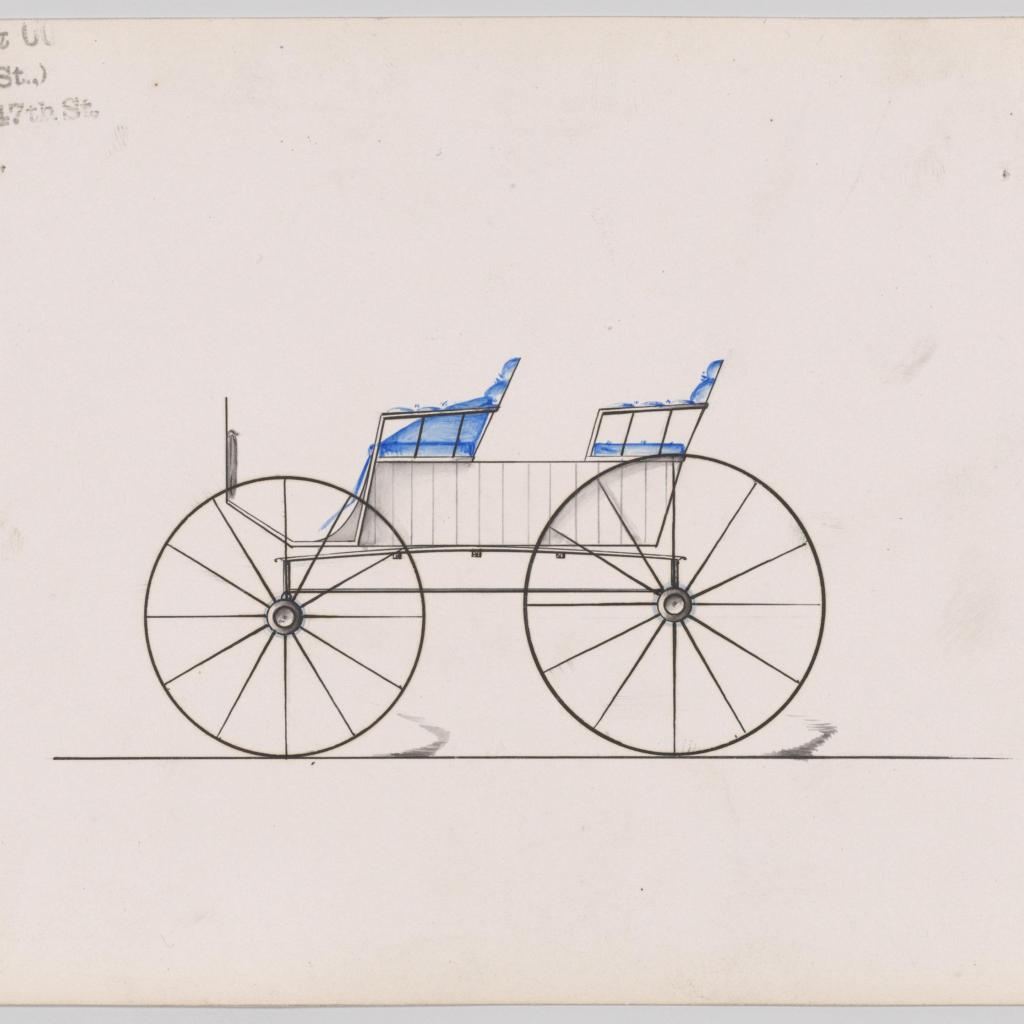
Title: Design for 4 seat Phaeton, no top, no. 3253a
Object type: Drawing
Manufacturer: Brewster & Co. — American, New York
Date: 1876
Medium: Pen and black in, watercolor and gouache
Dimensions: Sheet: 6 1/16 x 8 13/16 in. (15.4 x 22.4 cm)
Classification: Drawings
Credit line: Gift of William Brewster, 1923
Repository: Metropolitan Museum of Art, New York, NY